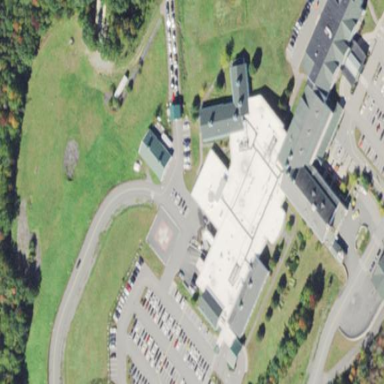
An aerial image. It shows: Hospital building.